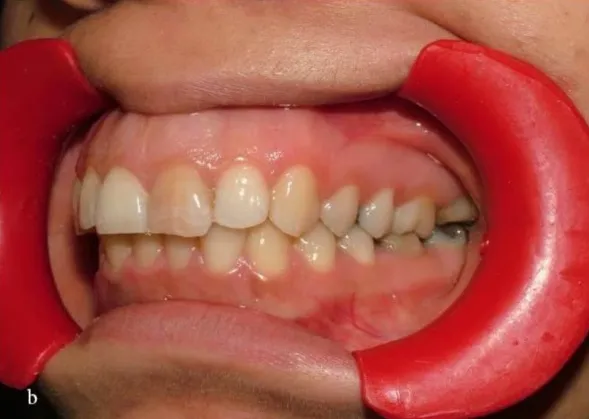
Final result of the treatment. (b) Left lateral view of the corrected dental occlusion.
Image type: medical_photograph (other_medical_photograph)